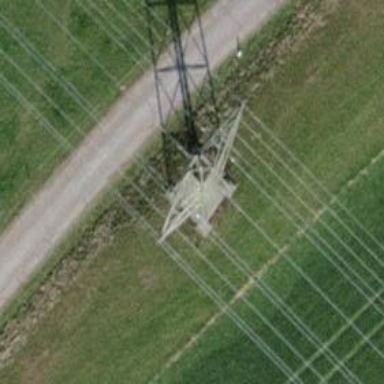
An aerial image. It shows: Power tower.